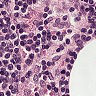
Metastatic tissue present: no